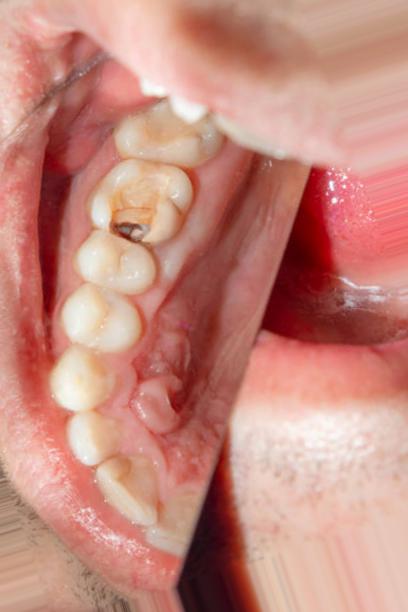
Condition: Caries